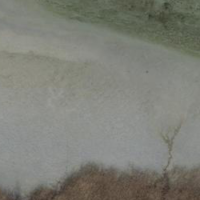
EUNIS habitat code: 14
Species observed at this site:
Alcedo atthis
Panurus biarmicus